【题型】填空题　【知识点】平面几何　【难度】easy
如图，已知在梯形 \(ABCD\) 中，\(AD \parallel BC\)，要使 \(\triangle BAD\) 与 \(\triangle DBC\) 相似，还需添加一个条件，这个条件可以是 \underline{\quad\quad\quad\quad}（只需填一个条件）。

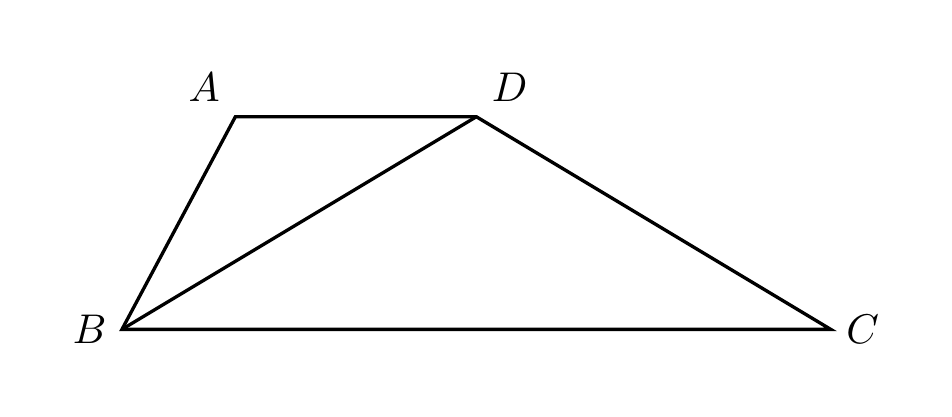
【解答】
【答案】$\angle A = \angle BDC$（答案不唯一）

【分析】本题考查平行线的性质，三角形相似的判定，掌握三角形相似的判定定理是解题关键。根据题意可证 $\angle ADB = \angle DBC$，结合三角形相似的判定定理添加条件即可。

【详解】解：$\because AD \parallel BC$，

$\therefore \angle ADB = \angle DBC$，

$\therefore$ 当 $\angle A = \angle BDC$ 或 $\angle ABD = \angle DCB$ 或 $\dfrac{AD}{BD} = \dfrac{BD}{BC}$ 时，$\triangle BAD$ 与 $\triangle DBC$ 相似。

故答案为：$\angle A = \angle BDC$（答案不唯一）。